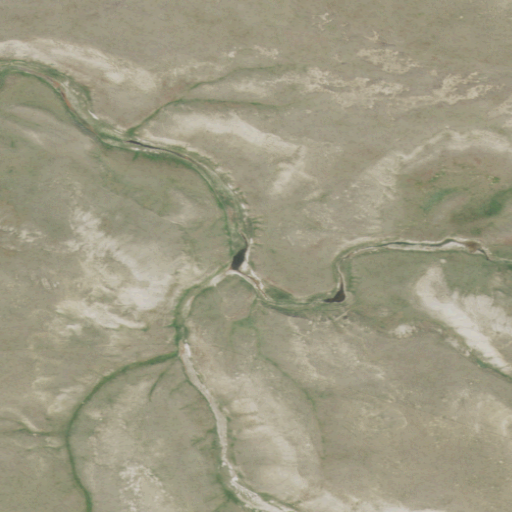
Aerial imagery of valley in Montana named Cedar Canyon containing shrub and grassland